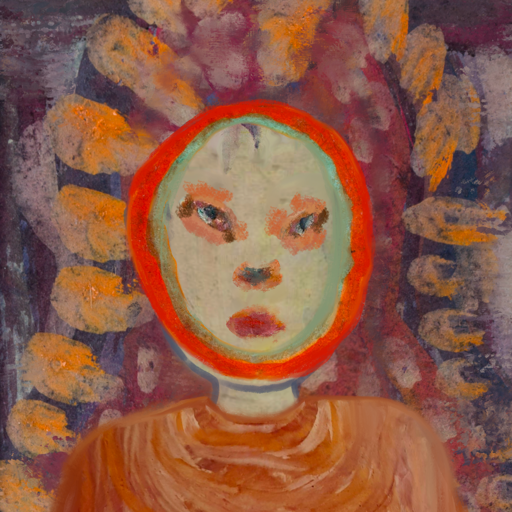
Background: Doll, Head And Neck Front: Hill_Girl, Face Front: Boggyland, Bust: Pious_Lady, Hair Front: Sisters, Head Accessory: Blank, Second Necklace: Blank, Necklace: Blank, Baby: Blank